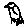
Label: bird